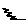
Label: zigzag